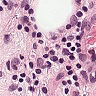
Metastatic tissue present: yes